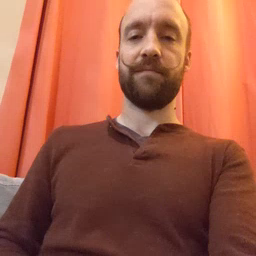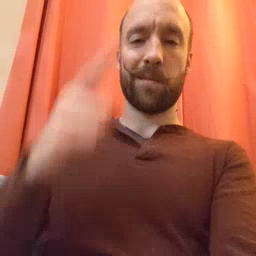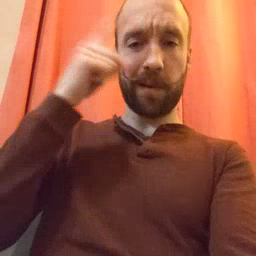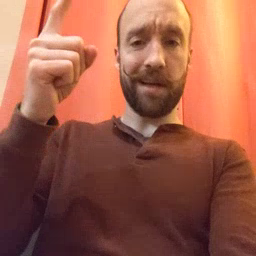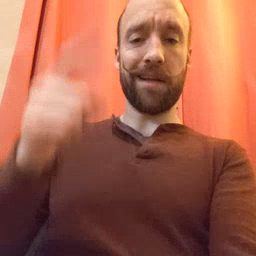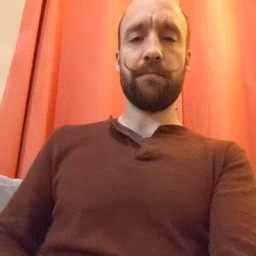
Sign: penny